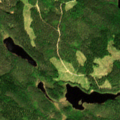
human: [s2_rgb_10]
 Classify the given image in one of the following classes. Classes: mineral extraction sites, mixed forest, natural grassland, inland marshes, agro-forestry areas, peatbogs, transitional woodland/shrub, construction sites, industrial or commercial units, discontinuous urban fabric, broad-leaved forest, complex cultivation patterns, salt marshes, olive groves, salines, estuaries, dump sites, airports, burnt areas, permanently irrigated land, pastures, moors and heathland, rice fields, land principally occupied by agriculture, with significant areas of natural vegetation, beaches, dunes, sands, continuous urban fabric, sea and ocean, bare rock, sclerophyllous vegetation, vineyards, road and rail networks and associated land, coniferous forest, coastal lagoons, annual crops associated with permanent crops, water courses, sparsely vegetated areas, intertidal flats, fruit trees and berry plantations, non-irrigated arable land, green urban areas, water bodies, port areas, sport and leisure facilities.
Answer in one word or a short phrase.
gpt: coniferous forest